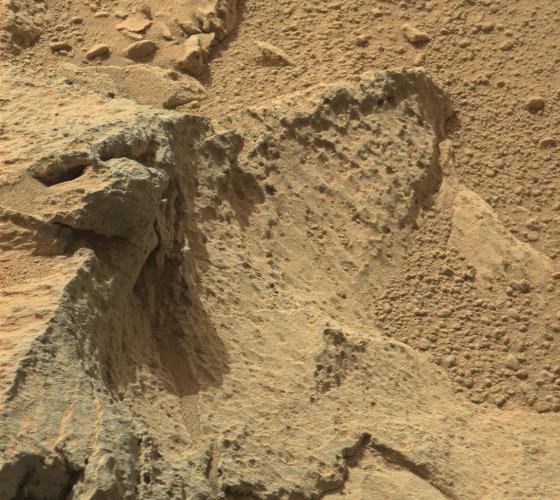
Terrain classes present: Bedrock, Gravel / Sand / Soil, Rock, Shadow